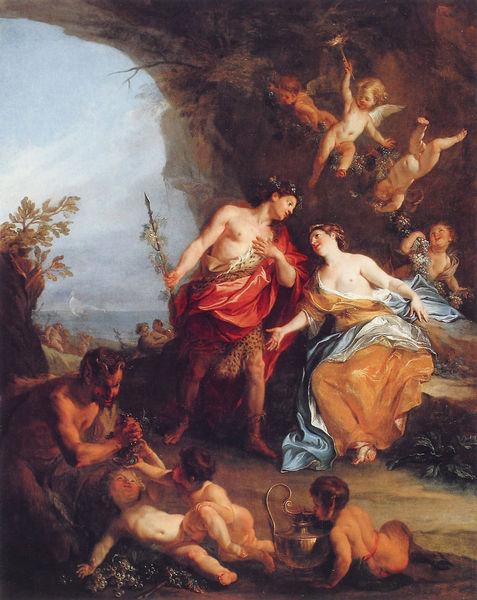
Titel: Ariane auf Naxos
Künstler: Jean - Francois de Troy
Institution: Montpellier, Musée Fabre
Schlagwörter: berg, blau, felsen, himmel, mann, meer, nackt, rubens, umhang, gelb, brust, busen, frau, rot, ast, busch, gewand, kind, paar, pflanze, höhle, kinder, engel, putte, stab, antike, treffen, mythologie, liebespaar, teufel, bacchus, toga, faun, nymphe, pan, begegnung, venus, speer, apoll, merkur, reben, putten, bote, babies, mars, putti, dionysos, trompete, kinde, demon, grote, mhytologie, dionysius, engelö, rkinder, hm?, was soll ich machen?=